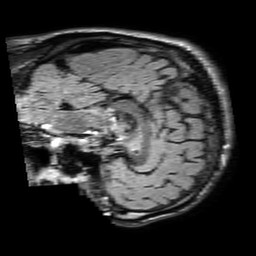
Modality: FLAIR
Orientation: sagittal
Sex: male
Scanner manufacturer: philips
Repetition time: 11 s
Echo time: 0.125 s